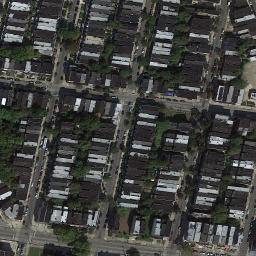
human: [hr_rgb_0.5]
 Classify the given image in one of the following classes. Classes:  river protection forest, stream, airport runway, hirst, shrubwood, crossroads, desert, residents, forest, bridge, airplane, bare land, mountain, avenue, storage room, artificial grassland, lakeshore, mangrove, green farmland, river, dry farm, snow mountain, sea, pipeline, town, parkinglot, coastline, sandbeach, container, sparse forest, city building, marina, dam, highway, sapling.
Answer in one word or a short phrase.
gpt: town